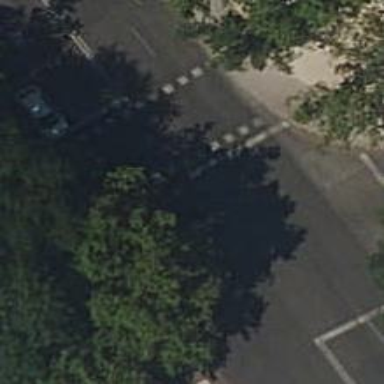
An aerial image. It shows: Tertiary road with asphalt surface and sidewalks on both sides.